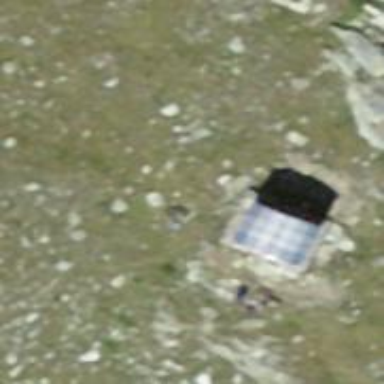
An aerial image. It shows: Wilderness hut in natural setting. The basic hut serves as shelter for visitors seeking refuge.